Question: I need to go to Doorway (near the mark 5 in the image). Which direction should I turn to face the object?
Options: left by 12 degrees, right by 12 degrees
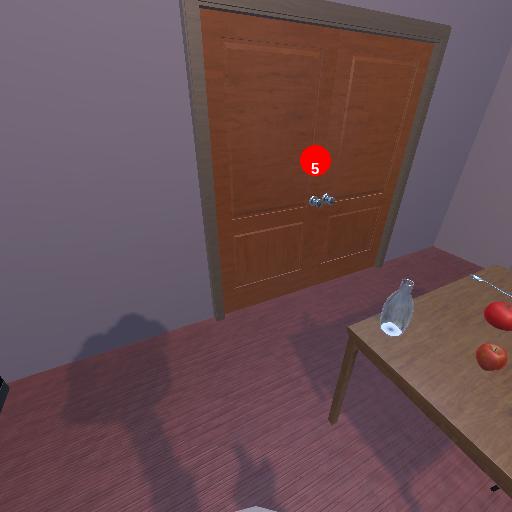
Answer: left by 12 degrees